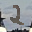
Label: 2